Question: I want to hide the pipeline option from the main azure DevOps dashboard for some specified users.

Is there any suggestion for me to complete this task? As I have checked all over here and there I couldn't find a document or any link can anyone please help?
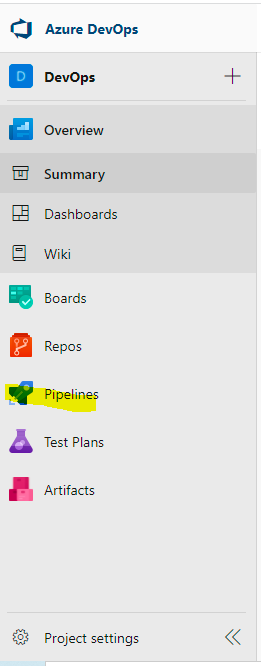
Answer: You can only turn off the hubs globally for a whole project.

There is no way to turn off hubs for specific users.